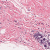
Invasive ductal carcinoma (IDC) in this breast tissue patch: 0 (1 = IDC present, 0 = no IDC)